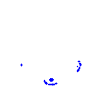
Particle: proton